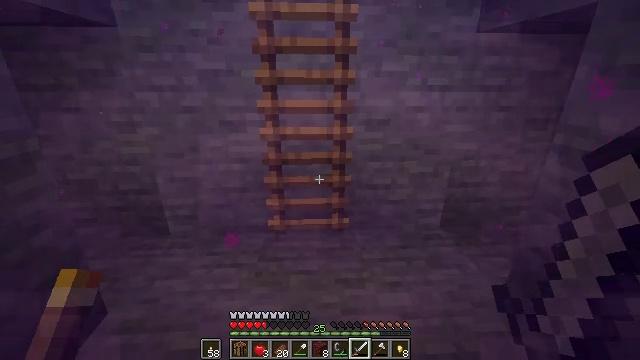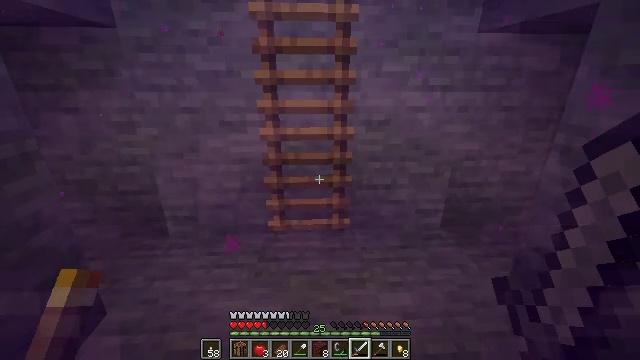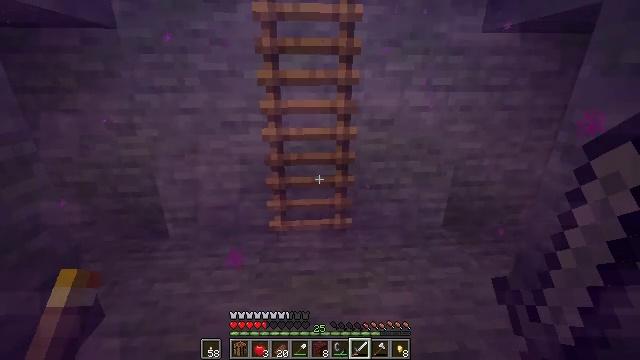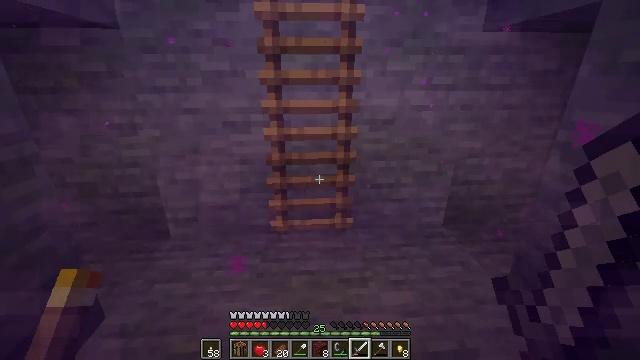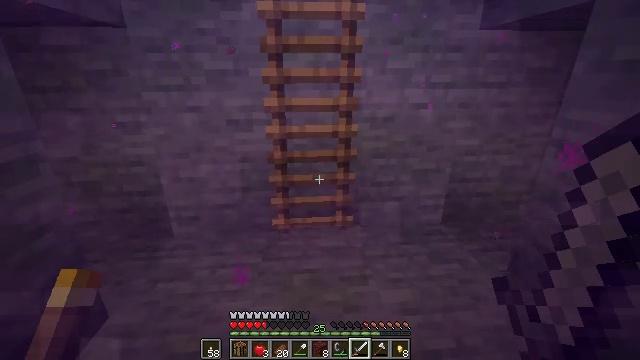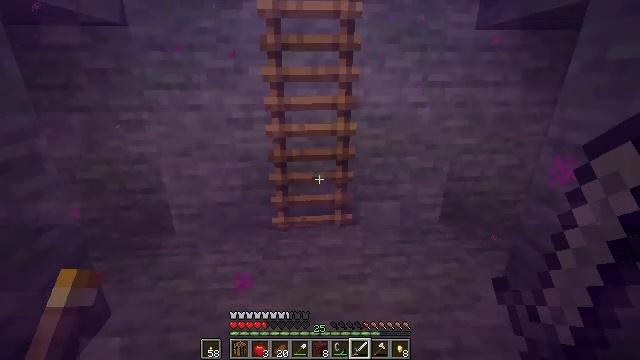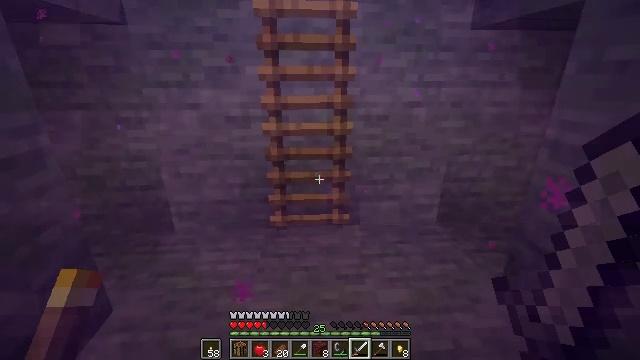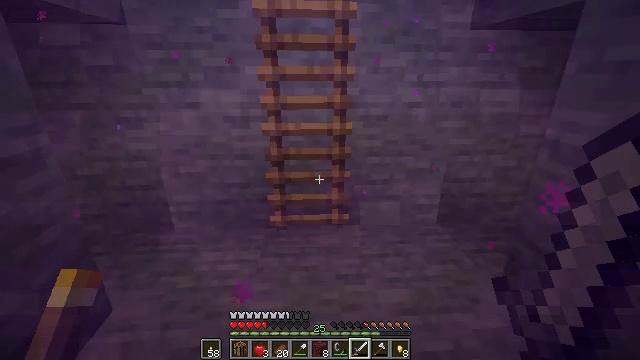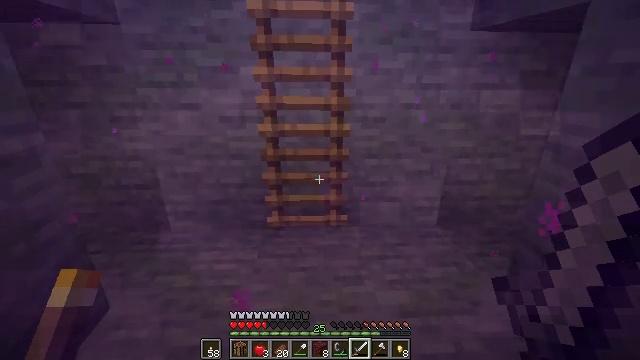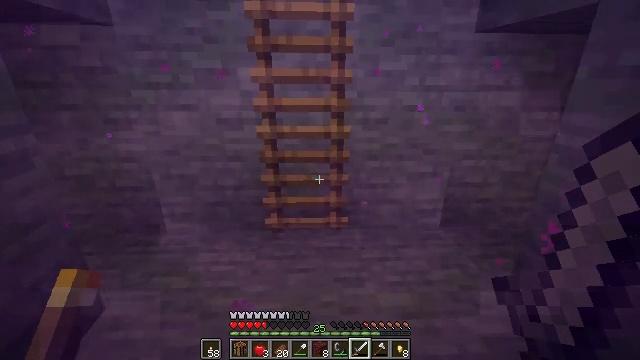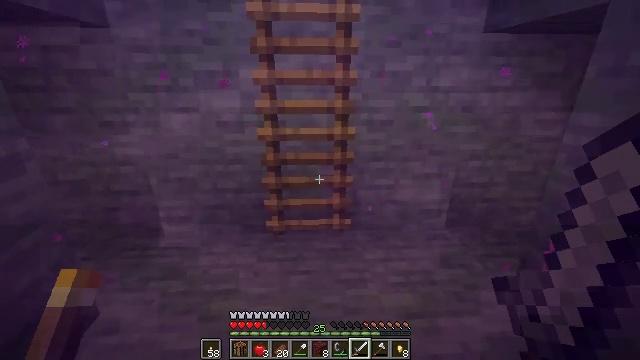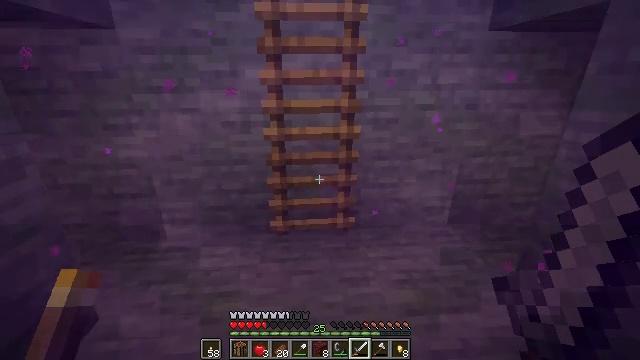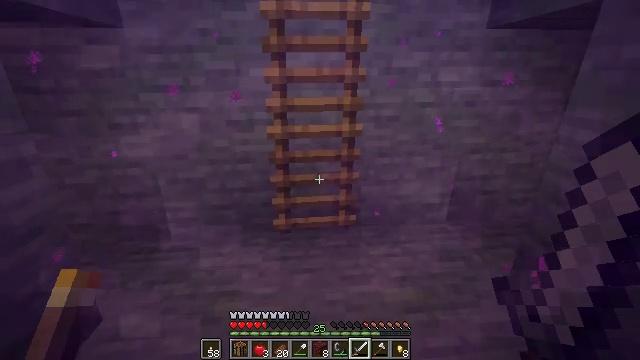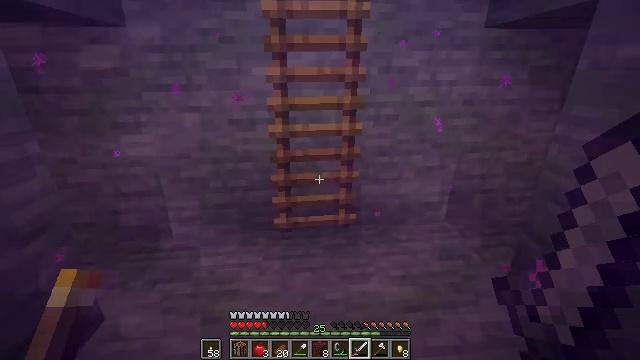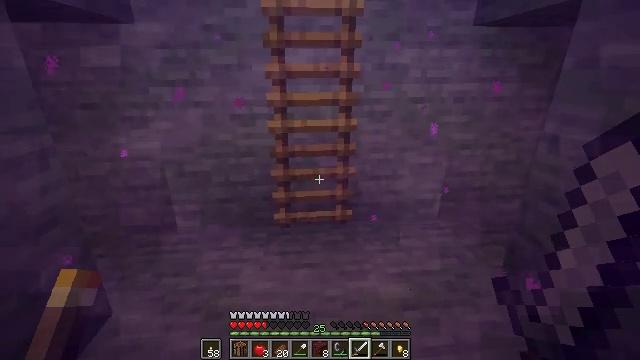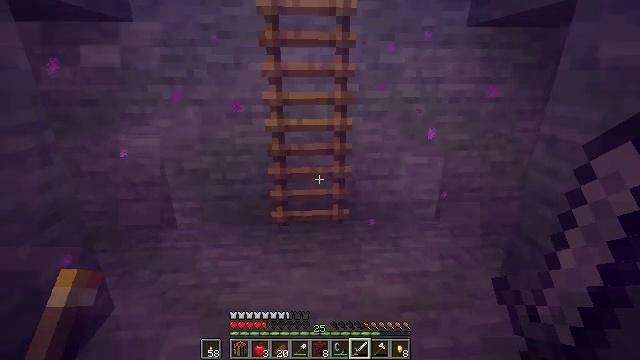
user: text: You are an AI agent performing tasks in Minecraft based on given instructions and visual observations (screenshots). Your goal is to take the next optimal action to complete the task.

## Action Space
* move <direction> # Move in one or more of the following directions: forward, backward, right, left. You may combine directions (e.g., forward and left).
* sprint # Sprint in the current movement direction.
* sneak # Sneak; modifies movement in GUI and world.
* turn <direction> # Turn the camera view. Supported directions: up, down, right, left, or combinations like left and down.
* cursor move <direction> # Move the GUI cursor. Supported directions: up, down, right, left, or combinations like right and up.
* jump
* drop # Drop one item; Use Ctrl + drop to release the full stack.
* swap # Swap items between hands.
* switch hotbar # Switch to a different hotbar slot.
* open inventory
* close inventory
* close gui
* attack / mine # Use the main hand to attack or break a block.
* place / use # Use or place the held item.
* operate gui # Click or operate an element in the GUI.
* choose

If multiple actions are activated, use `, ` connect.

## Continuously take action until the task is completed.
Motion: motion action
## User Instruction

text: Craft a diamond sword.
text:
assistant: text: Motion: no_op
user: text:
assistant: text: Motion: no_op
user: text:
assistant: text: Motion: no_op
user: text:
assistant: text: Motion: no_op
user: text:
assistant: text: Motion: no_op
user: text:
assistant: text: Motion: no_op
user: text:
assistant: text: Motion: no_op
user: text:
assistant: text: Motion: no_op
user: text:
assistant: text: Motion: no_op
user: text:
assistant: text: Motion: no_op
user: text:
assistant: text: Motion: no_op
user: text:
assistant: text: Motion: no_op
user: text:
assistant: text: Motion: no_op
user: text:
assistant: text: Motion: no_op
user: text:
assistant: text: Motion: no_op
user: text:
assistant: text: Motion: no_op
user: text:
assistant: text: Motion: no_op
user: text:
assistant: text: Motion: no_op
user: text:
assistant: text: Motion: no_op
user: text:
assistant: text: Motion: no_op
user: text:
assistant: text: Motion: no_op
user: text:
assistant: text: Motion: no_op
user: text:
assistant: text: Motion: no_op
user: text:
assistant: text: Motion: no_op
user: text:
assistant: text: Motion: no_op
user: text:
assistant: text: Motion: no_op
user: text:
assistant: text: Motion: no_op
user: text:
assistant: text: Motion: no_op
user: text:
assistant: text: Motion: no_op
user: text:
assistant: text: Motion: no_op